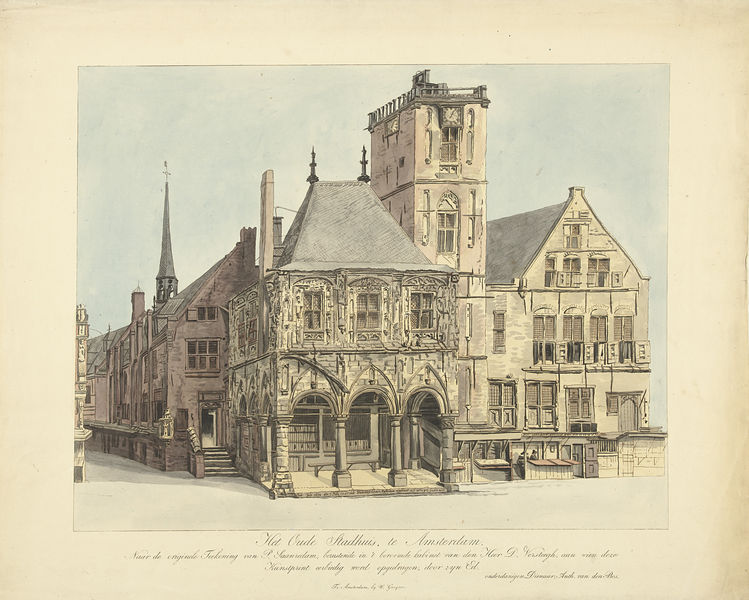
Titel: Het Oude Stadhuis van Amsterdam
Künstler: Anthonie van den Bos
Standort: Amsterdam
Institution: Rijksmuseum
Schlagwörter: maison, eglise, vieux, francais